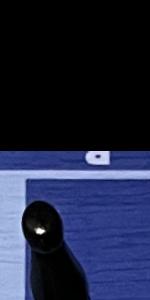
Label: Empty